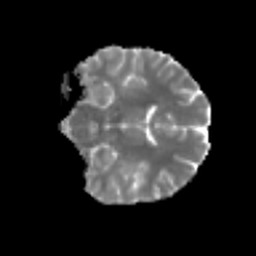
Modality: MD
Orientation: coronal
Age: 37
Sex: male
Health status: healthy
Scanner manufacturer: siemens
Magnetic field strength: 3 T
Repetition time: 3.6 s
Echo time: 0.092 s